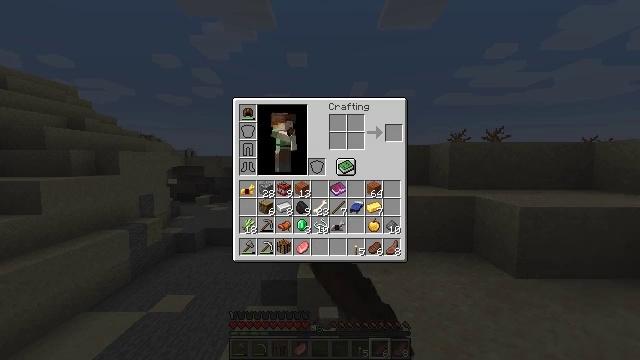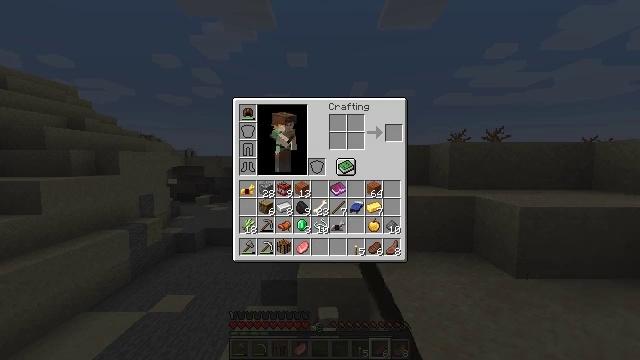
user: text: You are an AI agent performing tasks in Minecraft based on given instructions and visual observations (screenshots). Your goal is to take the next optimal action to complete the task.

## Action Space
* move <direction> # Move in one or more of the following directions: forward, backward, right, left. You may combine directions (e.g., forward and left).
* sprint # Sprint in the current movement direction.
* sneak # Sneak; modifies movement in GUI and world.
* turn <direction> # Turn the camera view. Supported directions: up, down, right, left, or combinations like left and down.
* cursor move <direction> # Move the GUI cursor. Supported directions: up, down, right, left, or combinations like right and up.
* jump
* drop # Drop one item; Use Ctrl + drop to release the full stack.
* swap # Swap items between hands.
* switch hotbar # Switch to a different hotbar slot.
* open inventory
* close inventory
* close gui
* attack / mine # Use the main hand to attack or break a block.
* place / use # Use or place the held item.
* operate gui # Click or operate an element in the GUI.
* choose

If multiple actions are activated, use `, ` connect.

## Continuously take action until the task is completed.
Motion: motion action
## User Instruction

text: Remove a golden horse armor from the inventory.
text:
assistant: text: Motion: cursor move down
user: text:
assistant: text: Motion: no_op